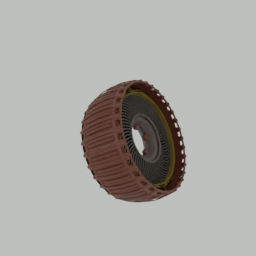
Label: mechanical